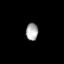
Tissue: lung
Cell type: Epithelial cells
Senescence score: 0.2231
Nuclear area (px): 209
Mean DAPI intensity: 166.531